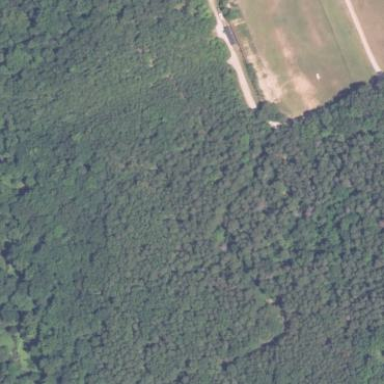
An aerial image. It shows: Evergreen woodland.